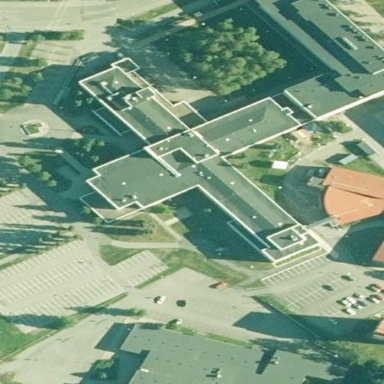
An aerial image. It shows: College building.